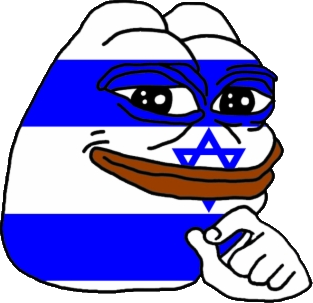
Label: 5_Pepe